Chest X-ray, AP view. Patient: 77 years old, sex M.
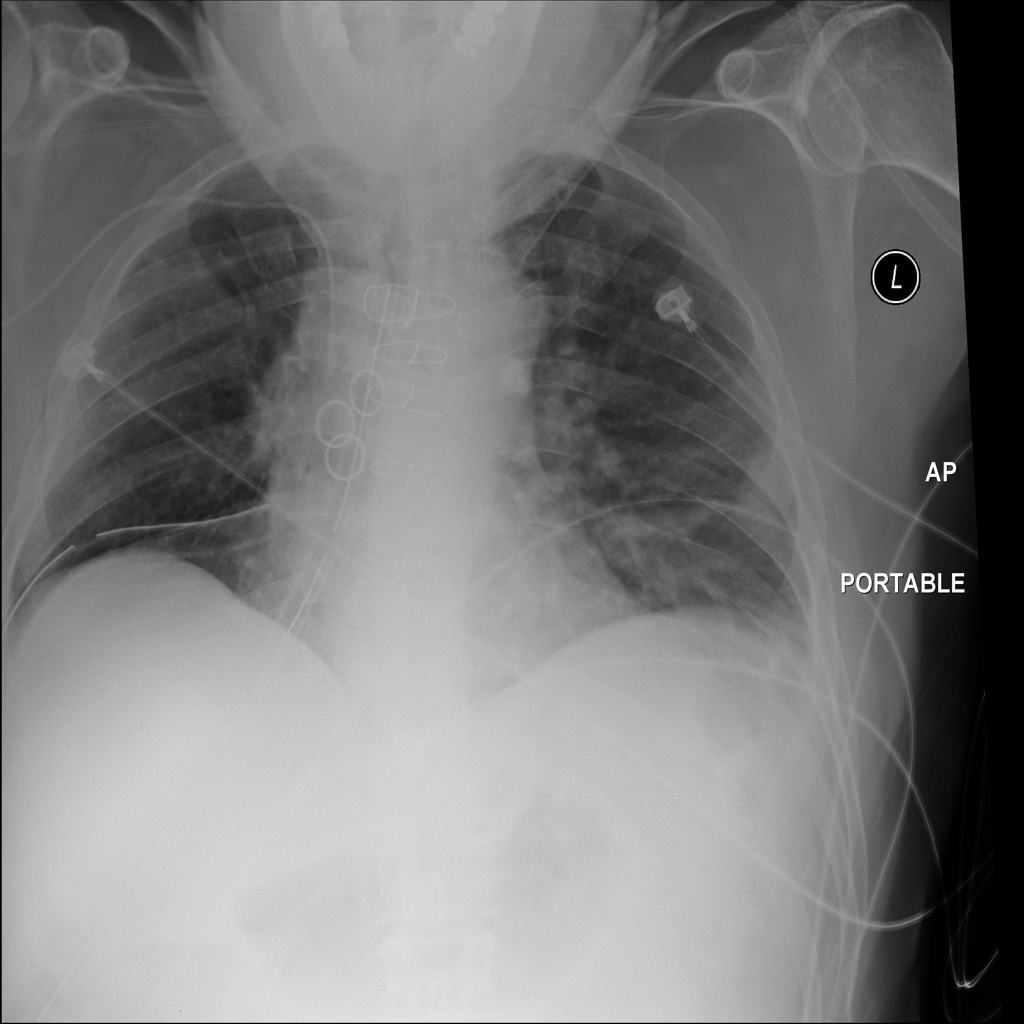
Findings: No Finding